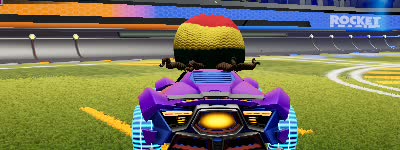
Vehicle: werewolf